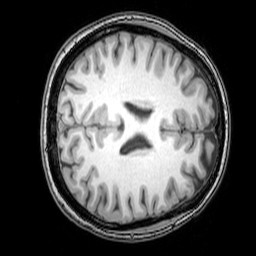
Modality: T1w
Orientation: axial
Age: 23
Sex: female
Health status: healthy
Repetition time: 0.081 s
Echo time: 0.037 s